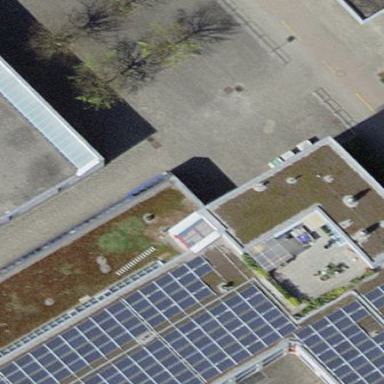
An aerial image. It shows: Part of building.